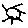
Label: sun